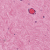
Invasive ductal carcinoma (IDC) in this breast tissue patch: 0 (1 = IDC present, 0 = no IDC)